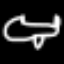
Label: airplane